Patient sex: F
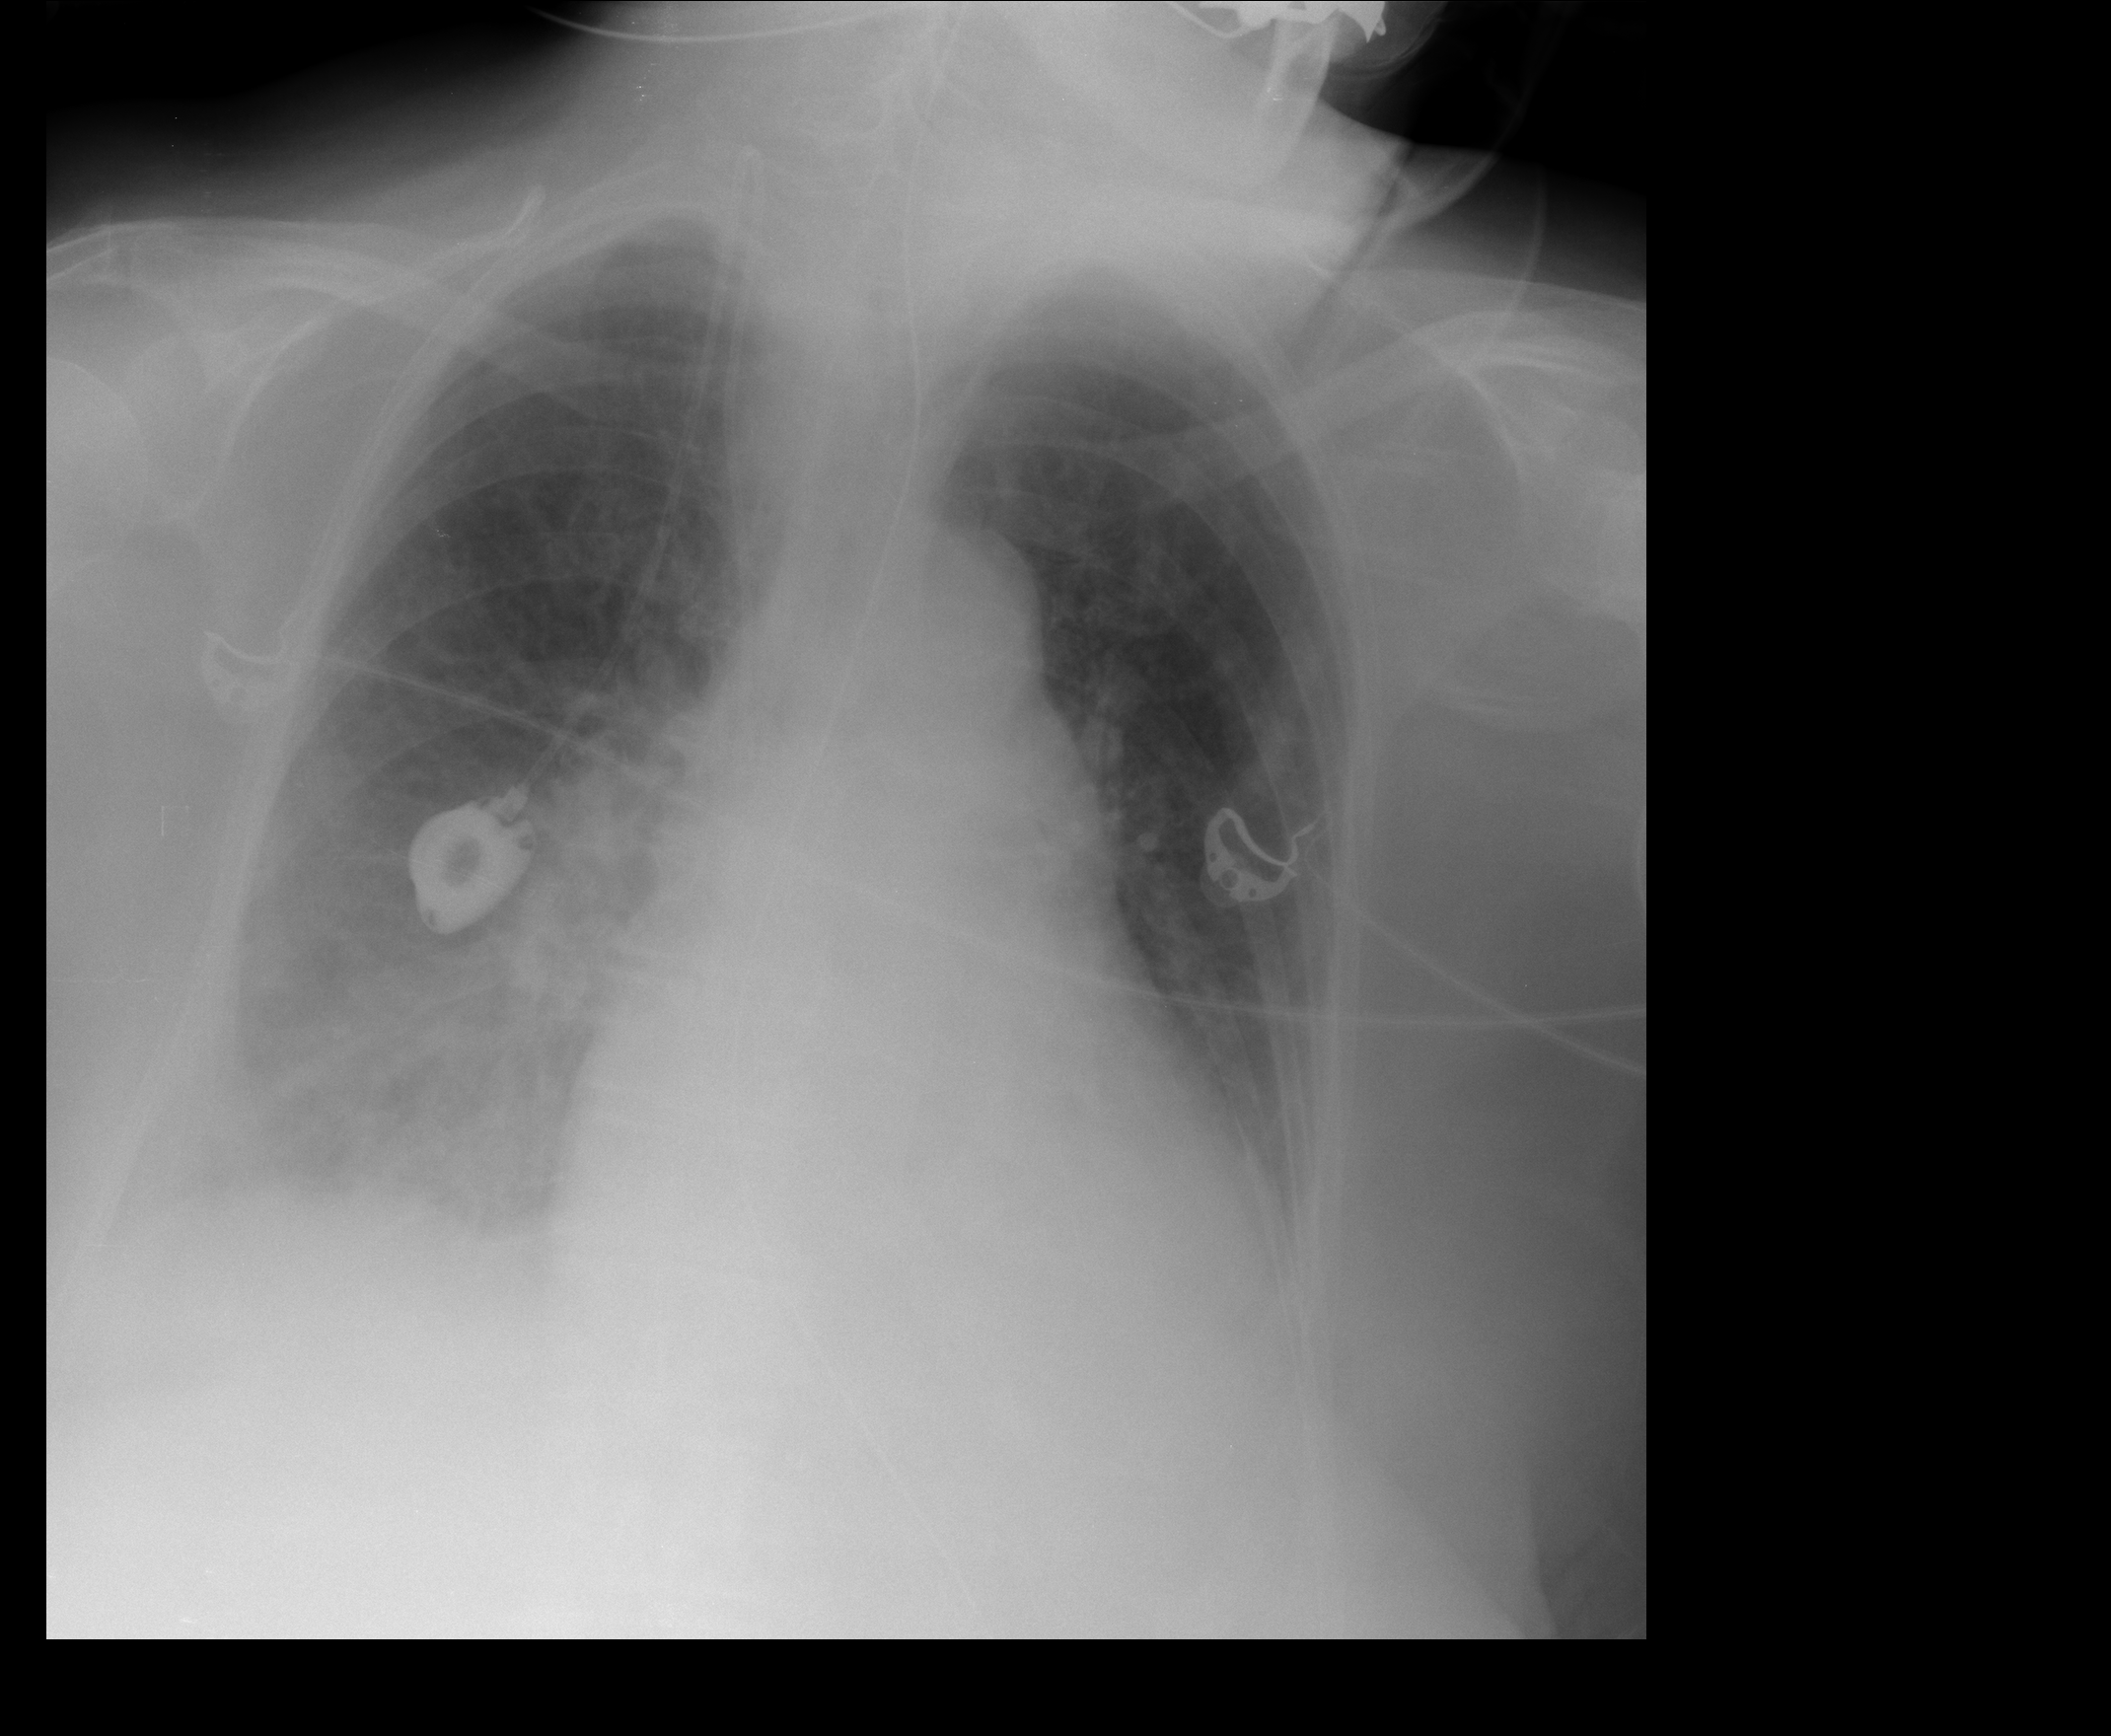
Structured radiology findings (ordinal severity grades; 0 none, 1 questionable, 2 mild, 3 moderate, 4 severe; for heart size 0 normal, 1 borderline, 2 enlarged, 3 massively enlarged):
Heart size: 0
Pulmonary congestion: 2
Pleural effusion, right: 2
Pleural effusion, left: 1
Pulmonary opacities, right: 2
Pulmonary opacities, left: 0
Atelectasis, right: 2
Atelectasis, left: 2